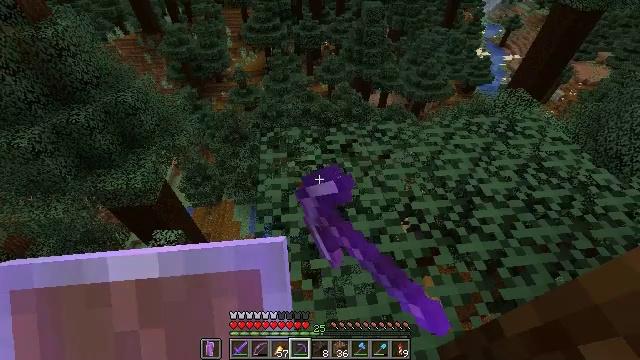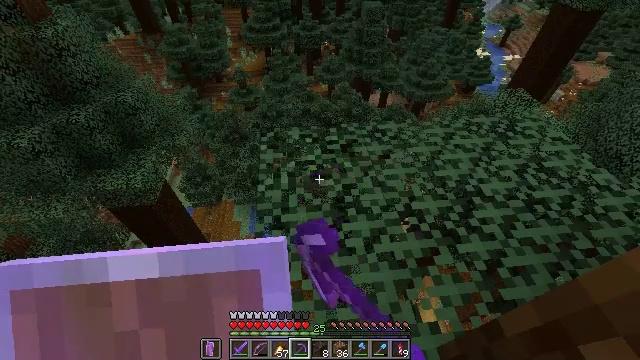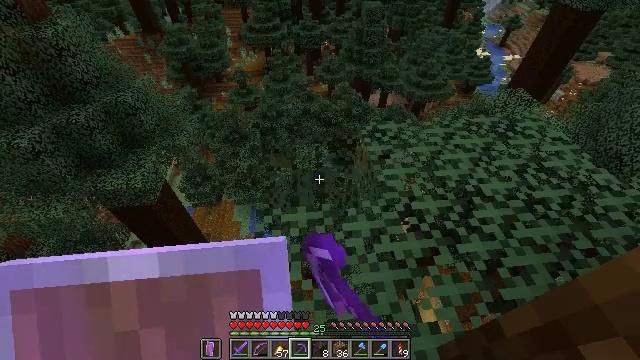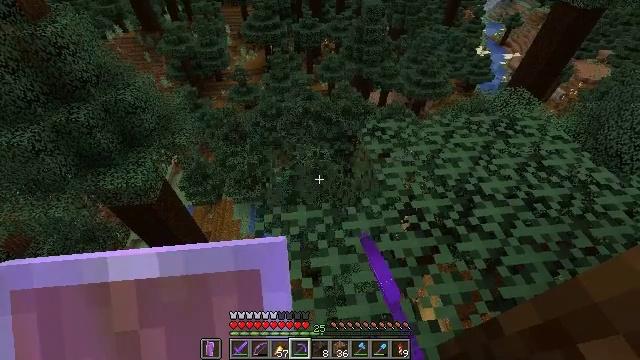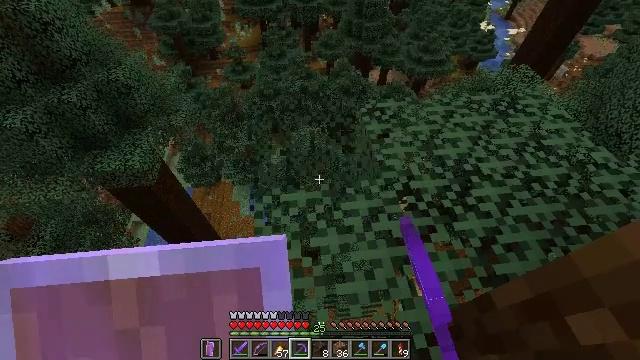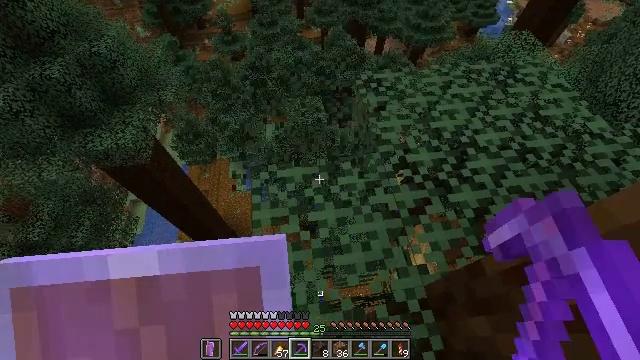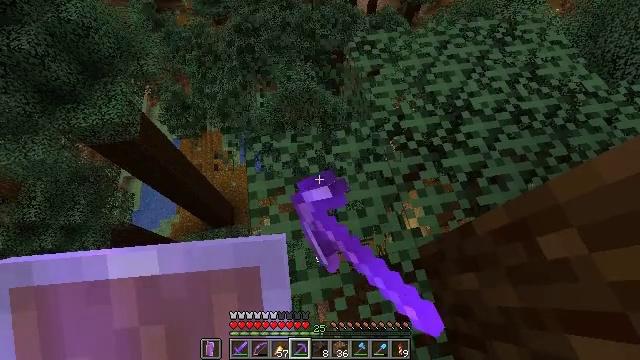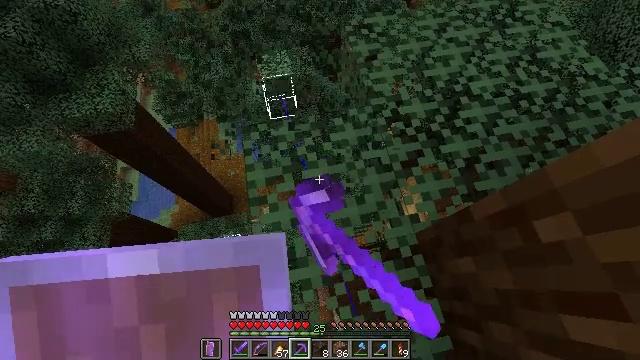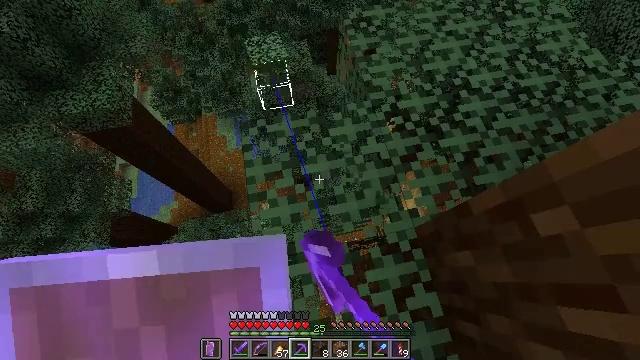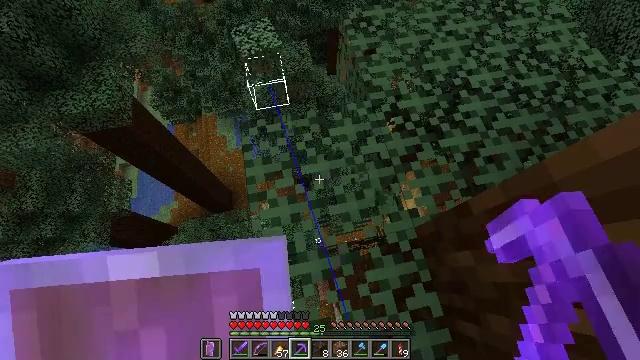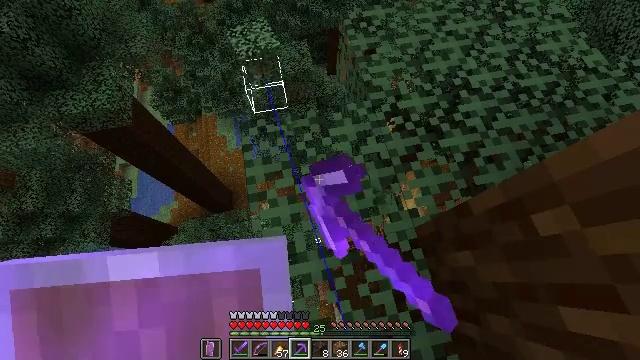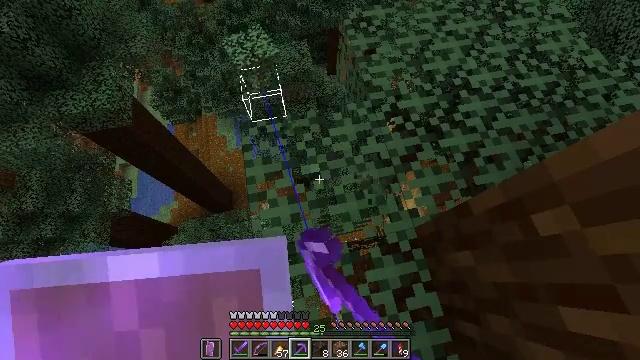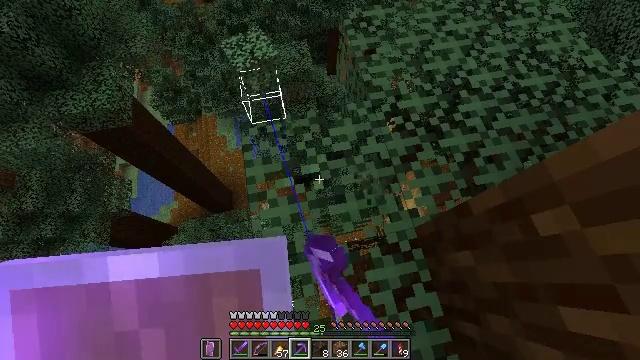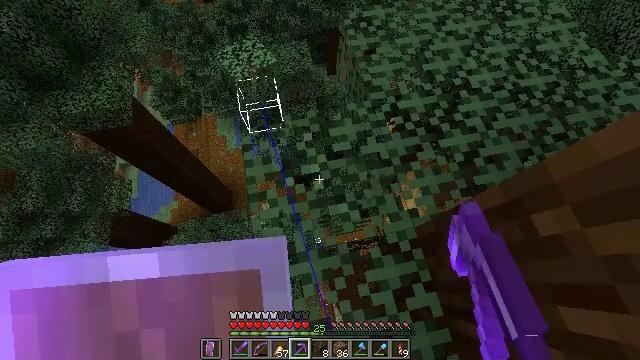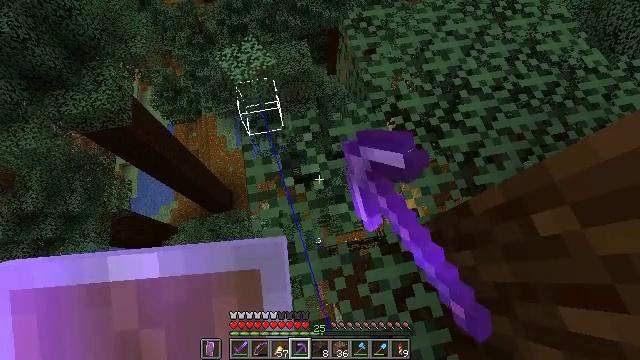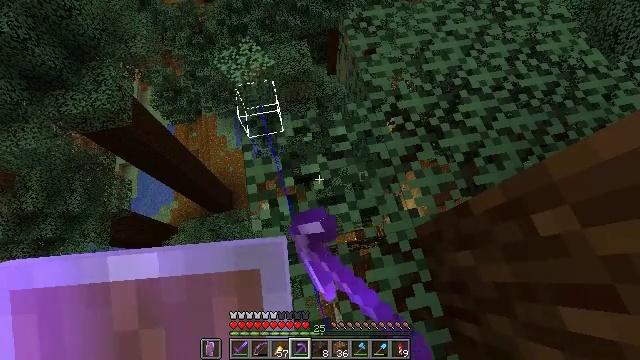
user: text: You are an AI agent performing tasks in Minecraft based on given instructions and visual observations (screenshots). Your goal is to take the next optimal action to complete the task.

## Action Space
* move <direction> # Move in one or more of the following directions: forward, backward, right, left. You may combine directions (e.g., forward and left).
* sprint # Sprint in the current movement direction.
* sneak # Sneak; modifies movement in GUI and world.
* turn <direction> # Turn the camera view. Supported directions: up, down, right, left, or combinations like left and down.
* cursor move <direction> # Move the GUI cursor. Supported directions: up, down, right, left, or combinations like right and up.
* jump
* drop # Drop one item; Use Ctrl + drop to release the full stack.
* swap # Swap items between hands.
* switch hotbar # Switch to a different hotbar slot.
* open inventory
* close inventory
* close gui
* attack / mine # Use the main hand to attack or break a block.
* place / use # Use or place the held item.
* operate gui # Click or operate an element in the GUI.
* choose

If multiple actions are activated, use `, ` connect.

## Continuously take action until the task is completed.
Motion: motion action
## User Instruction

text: Mine spruce leaves from the tree.
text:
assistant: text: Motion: attack / mine
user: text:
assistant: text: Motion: attack / mine
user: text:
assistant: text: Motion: attack / mine
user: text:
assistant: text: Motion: turn down, attack / mine
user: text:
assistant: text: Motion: turn right and down, attack / mine
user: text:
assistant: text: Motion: turn right and down, attack / mine
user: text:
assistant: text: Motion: turn down, attack / mine
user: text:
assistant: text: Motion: turn down, attack / mine
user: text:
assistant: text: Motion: attack / mine
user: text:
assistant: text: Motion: attack / mine
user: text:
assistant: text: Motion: attack / mine
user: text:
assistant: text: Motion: attack / mine
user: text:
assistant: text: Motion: attack / mine
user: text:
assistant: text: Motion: attack / mine
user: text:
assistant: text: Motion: attack / mine
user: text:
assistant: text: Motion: attack / mine
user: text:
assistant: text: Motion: attack / mine
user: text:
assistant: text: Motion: attack / mine
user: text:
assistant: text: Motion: attack / mine
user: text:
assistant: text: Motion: attack / mine
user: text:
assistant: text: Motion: attack / mine
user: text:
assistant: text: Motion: attack / mine
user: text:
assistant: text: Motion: turn right
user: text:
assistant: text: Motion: turn right
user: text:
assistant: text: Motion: turn right and up
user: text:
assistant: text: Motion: turn right and up
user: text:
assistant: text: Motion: turn right and up
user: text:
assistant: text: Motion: turn right and up
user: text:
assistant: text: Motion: no_op
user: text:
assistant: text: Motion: attack / mine